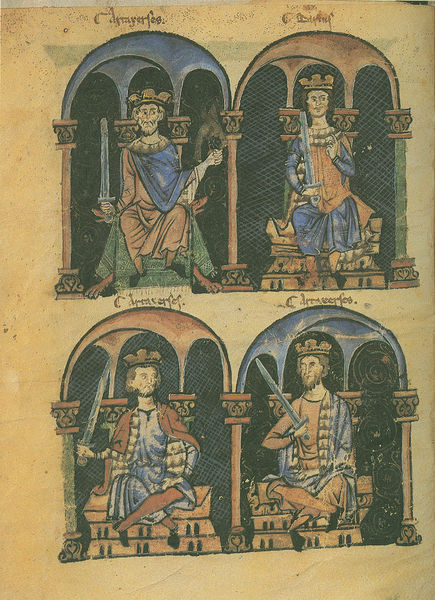
Titel: Alexanderroman
Institution: Leipzig, Stadtbibliothek
Schlagwörter: blau, umhang, sitzen, säulen, zeichnung, rot, sitzend, krone, schrift, bogen, rundbogen, kaiser, könig, thron, vier, gewölbe, buch, seite, schwert, schwerter, text, herrscher, könige, nischen, buchmalerei, rot blau